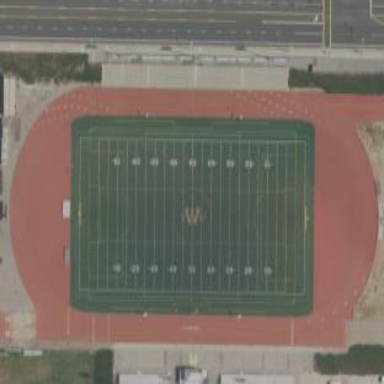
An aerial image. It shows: Pitch for American football with artificial turf surface.